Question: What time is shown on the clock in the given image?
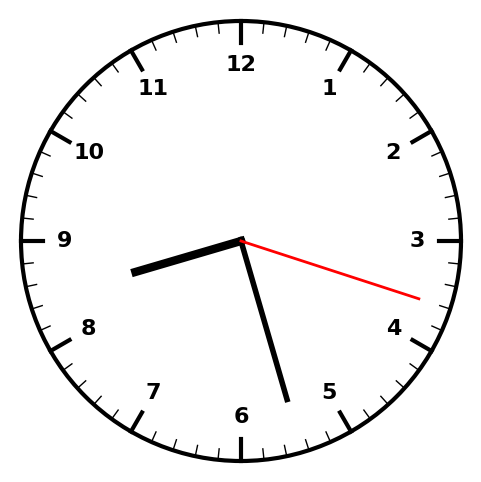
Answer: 08:27:18